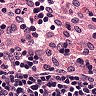
Metastatic tissue present: no